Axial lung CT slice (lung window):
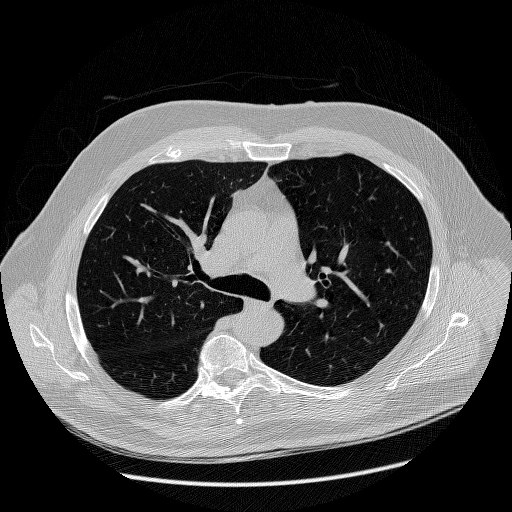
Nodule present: no